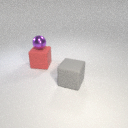
large red rubber cube below small purple metal sphere